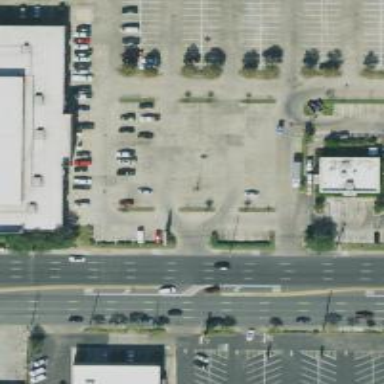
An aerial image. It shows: Parking space is available.